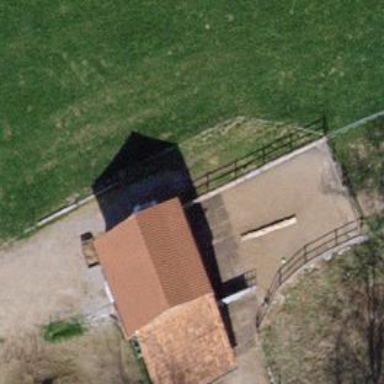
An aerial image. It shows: Stable building.